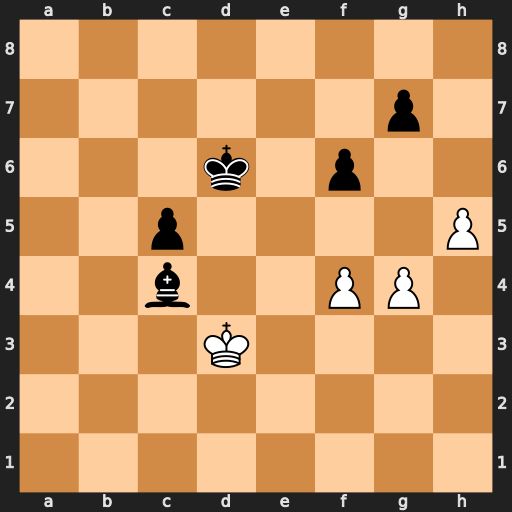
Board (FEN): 8/6p1/3k1p2/2p4P/2b2PP1/3K4/8/8
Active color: w
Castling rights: -
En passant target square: -
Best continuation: Kxc4 Ke6 Kxc5